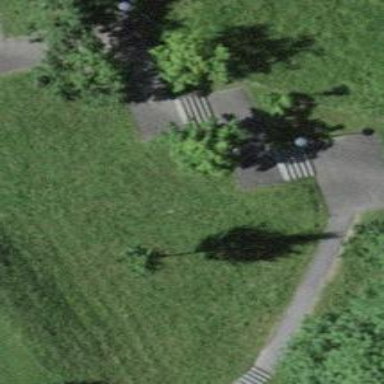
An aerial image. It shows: Set of concrete steps.